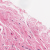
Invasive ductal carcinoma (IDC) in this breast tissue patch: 0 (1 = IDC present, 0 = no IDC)